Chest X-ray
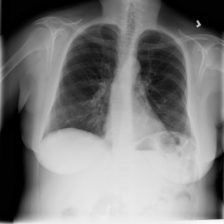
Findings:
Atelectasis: positive
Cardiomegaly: negative
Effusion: negative
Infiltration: negative
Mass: negative
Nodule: negative
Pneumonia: negative
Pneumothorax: negative
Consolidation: negative
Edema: negative
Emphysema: negative
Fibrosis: negative
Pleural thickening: negative
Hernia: negative